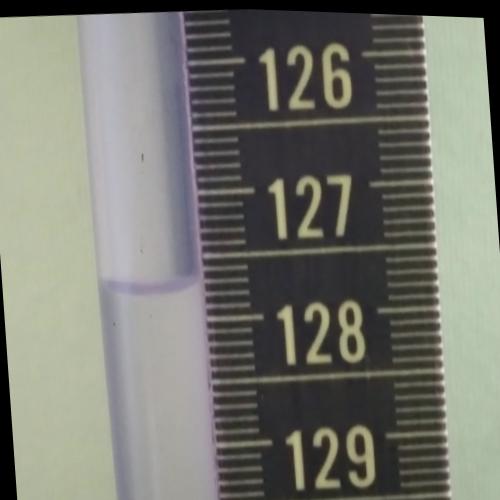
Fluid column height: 127.7 cm